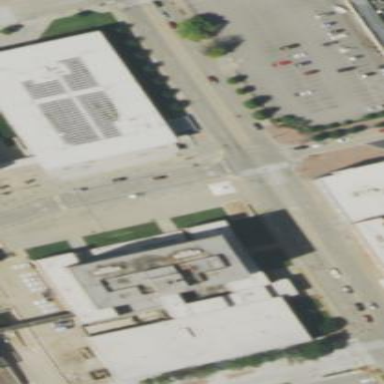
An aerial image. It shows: Courthouse building.